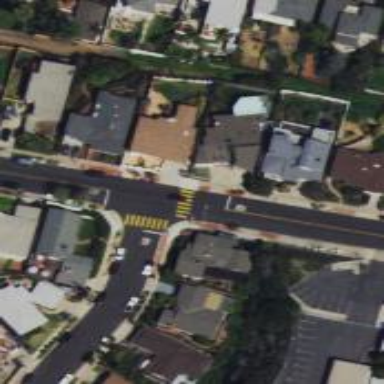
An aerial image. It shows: Road with stop sign.